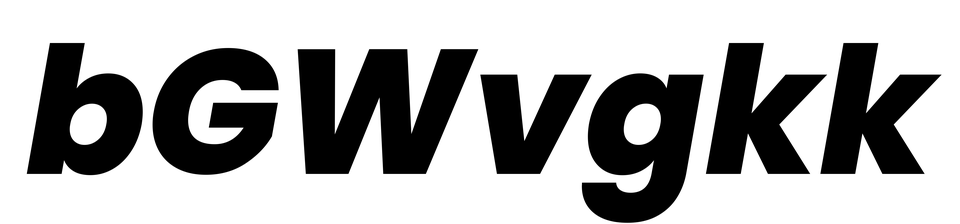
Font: Poppins-ExtraBoldItalic